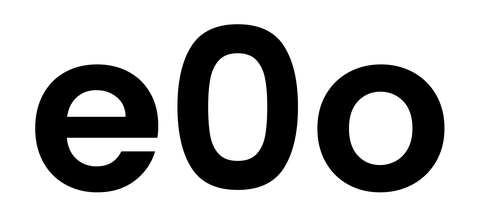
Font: Poppins-SemiBold